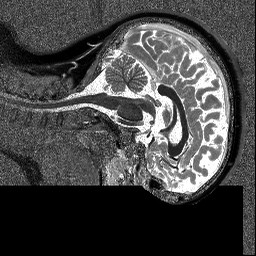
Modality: T1map
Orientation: sagittal
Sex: female